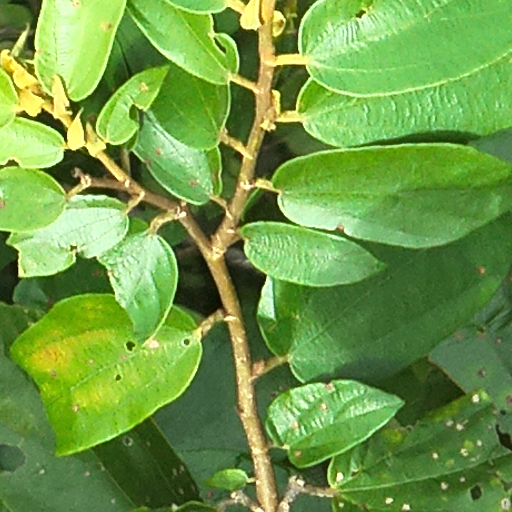
Species: Luehea seemannii
GBIF accepted scientific name: Luehea seemannii
Crown area (m\u00b2): 148.328